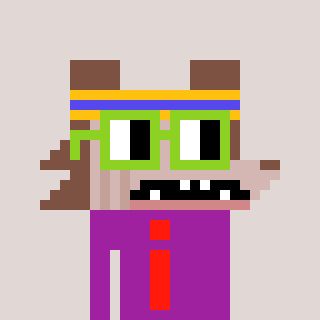
a pixel art character with square light green glasses, a werewolf-shaped head and a magenta-colored body on a warm background